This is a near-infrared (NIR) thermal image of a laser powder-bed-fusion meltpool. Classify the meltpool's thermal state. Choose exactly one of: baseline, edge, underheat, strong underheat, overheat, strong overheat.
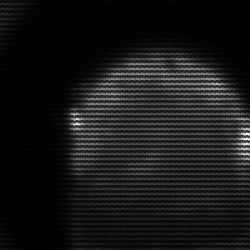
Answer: edge